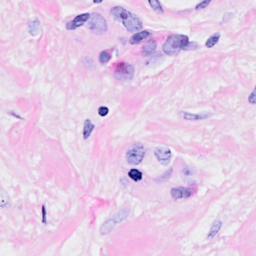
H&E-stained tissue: Breast